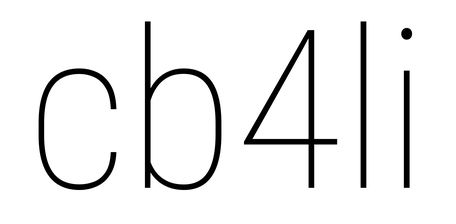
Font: Roboto_Condensed_Thin